八年级 · 解析几何
如图 1, 在 $\triangle A B C$ 中, $A B=A C, A D$ 是 $\triangle A B C$ 的角平分线.

图1

(1) 写出图中全等的三角形 , 线段 $A D$ 与线段 $B C$ 的位置关系是

(2) 如图 2, 在 (1) 的条件下, 过点 $B$, 作 $B E \perp A C$, 垂足为 $E$, 交 $A D$ 于点 $F$, 且 $A E=B E$,请说明 $\triangle A E F \cong \triangle B E C$ 的理由.

图2
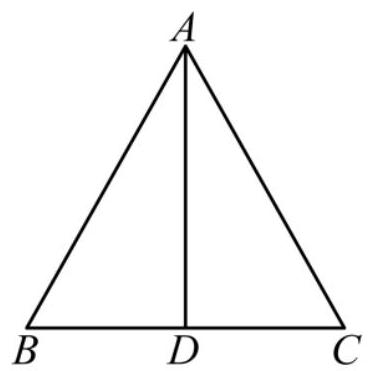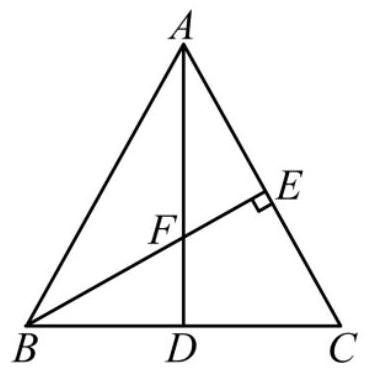
答案: 解: (1) $\because A D$ 是 $\triangle A B C$ 的角平分线,

$\therefore \angle B A D=\angle C A D$

$\because A B=A C, \quad A D=A D$,

$\therefore \triangle A B D \cong \triangle A C D(\mathrm{SAS})$,

$\therefore \angle A D B=\angle A D C$,

$\because \angle A D B+\angle A D C=180^{\circ}$,

$\therefore \angle A D B=\angle A D C=90^{\circ} ，$ 即 $A D \perp B C ，$

故答案为: $\triangle A B D \cong \triangle A C D$; 垂直（或线段 $A D \perp B C$ )；

（2）由（1）得 $A D \perp B C$ ，

所以 $\angle A D C=90^{\circ}$.

所以 $\angle E A F+\angle C=90^{\circ}$.

因为 $B E \perp A C ，$

所以 $\angle A E F=\angle B E C=90^{\circ}$.

所以 $\angle C B E+\angle C=90^{\circ}$.
所以 $\angle E A F=\angle E B C$

又因为 $A E=B E, \angle A E F=\angle B E C=90^{\circ}$,

所以 $\triangle A E F \cong \triangle B E C(\mathrm{ASA})$.